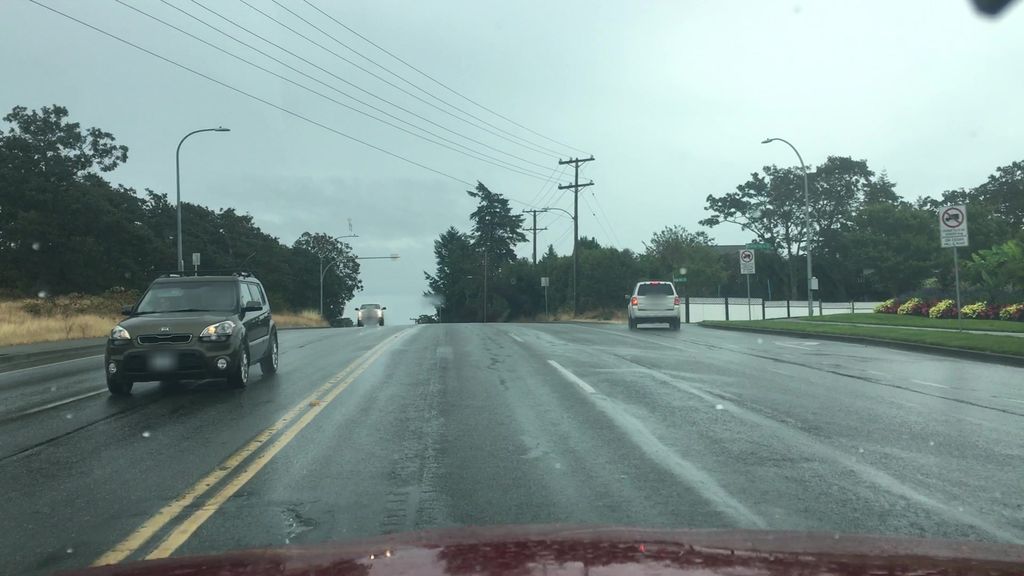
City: victoria